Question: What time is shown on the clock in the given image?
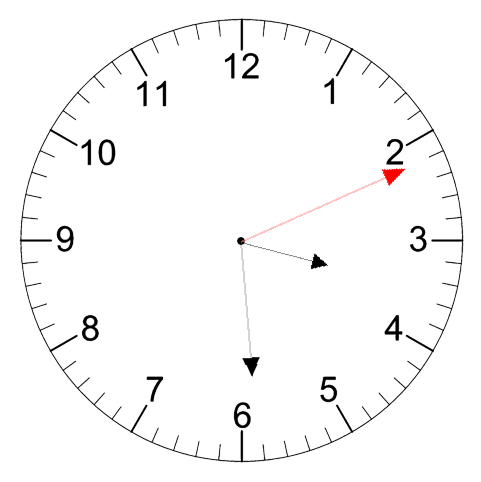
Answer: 03:29:11